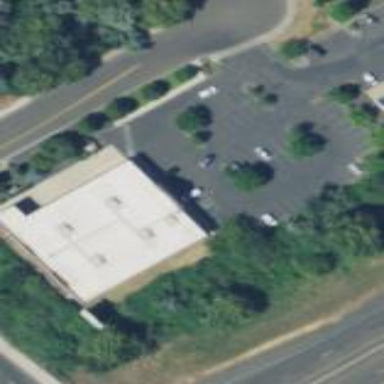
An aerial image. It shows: Building.